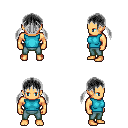
a pixel art fantasy rpg character, male body template, human, tanned skin, teal sleeveless shirt, teal pants, gray twin-tailed hairstyle, four views (front, back, left, right), 2x2 character sprite sheet, small pixel art, hard edges, no anti-aliasing